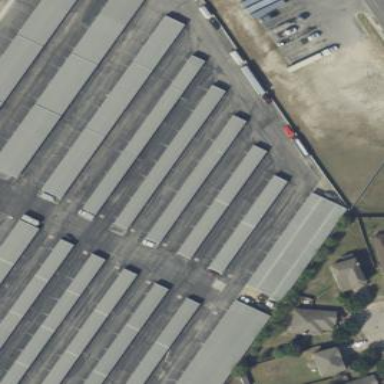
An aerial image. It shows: Building housing storage rental shop.